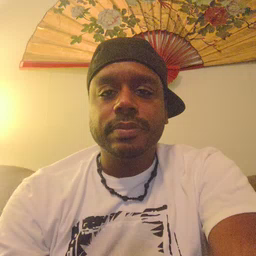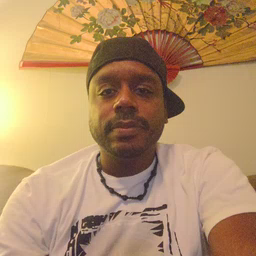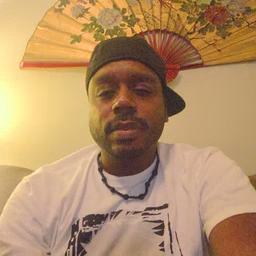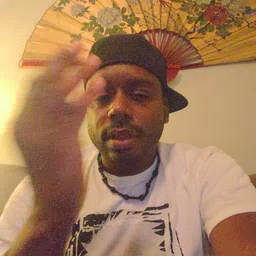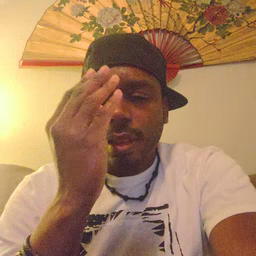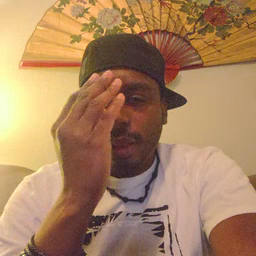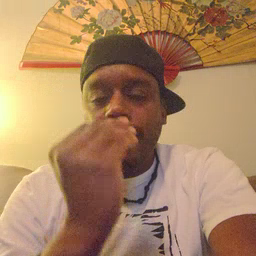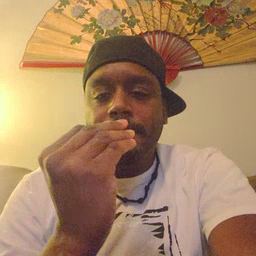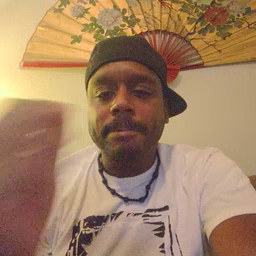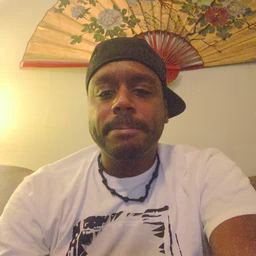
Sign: sleep